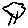
Label: tree